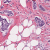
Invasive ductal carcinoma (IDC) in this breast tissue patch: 1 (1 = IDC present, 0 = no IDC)